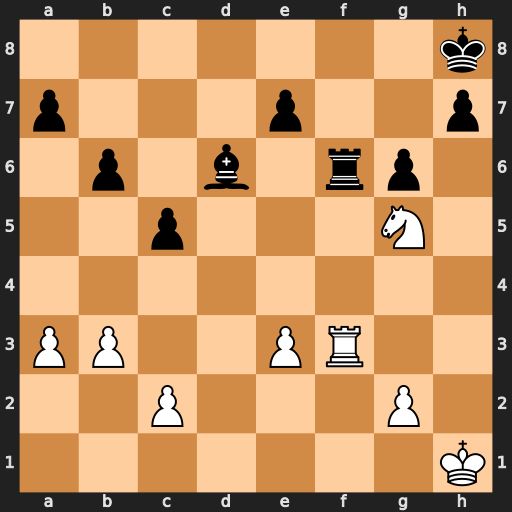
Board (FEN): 7k/p3p2p/1p1b1rp1/2p3N1/8/PP2PR2/2P3P1/7K
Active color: w
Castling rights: -
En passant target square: -
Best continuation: Rxf6 exf6 Nf7+ Kg8 Nxd6